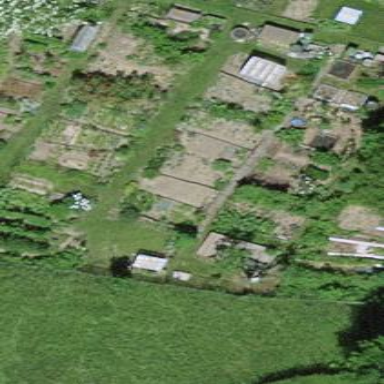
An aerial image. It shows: Allotments area.